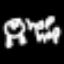
Label: frog